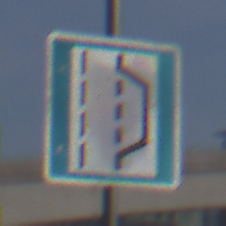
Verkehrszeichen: NothalteUndPannenbucht
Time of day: MorningAfternoon
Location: Outdoor (Urban)
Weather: PartlyCloudy
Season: NotSpecified
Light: Natural